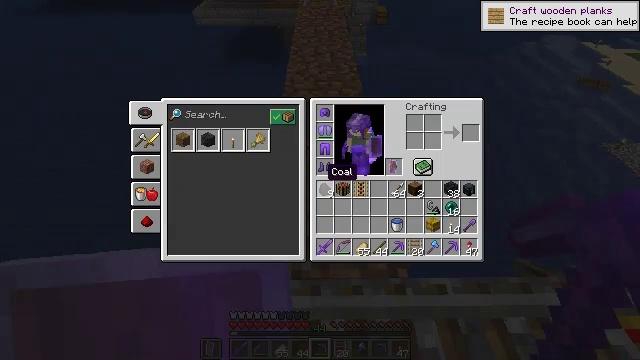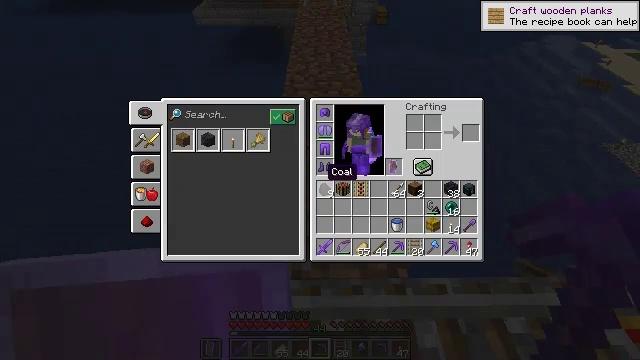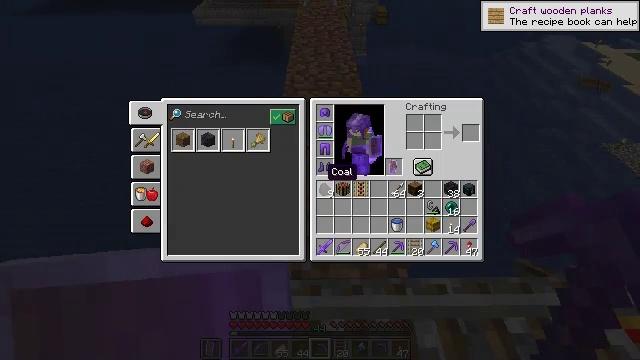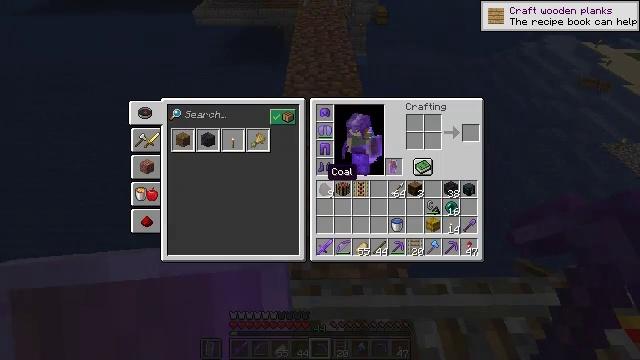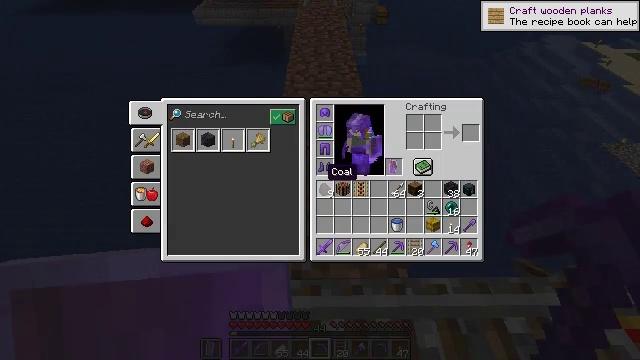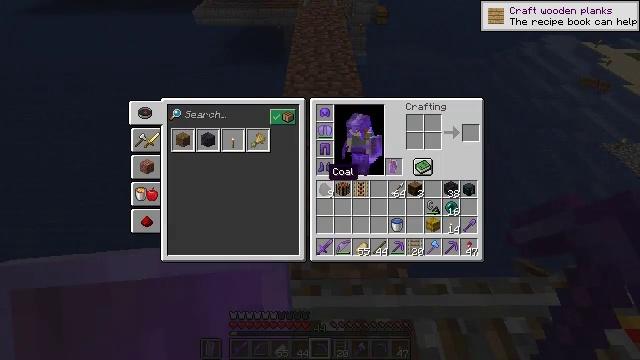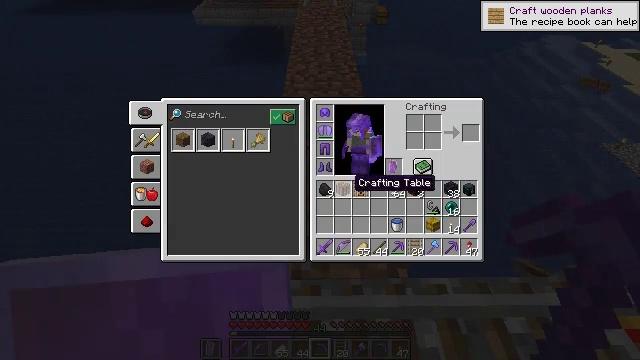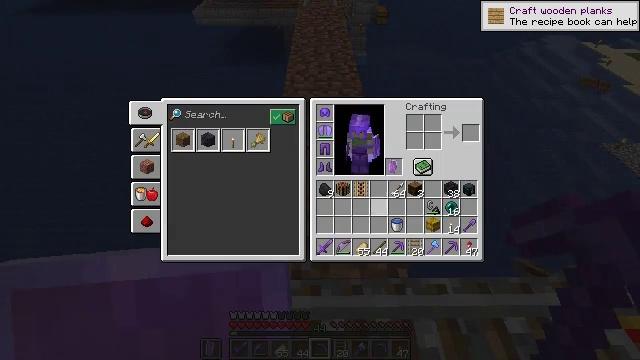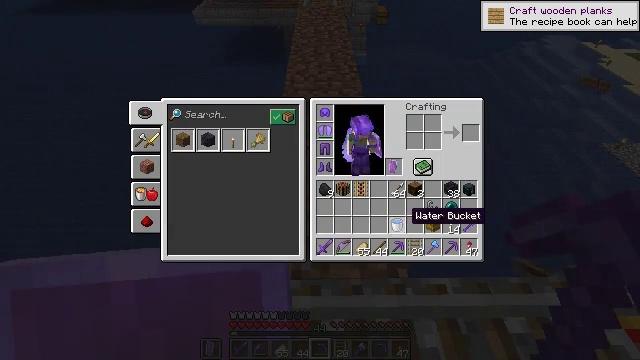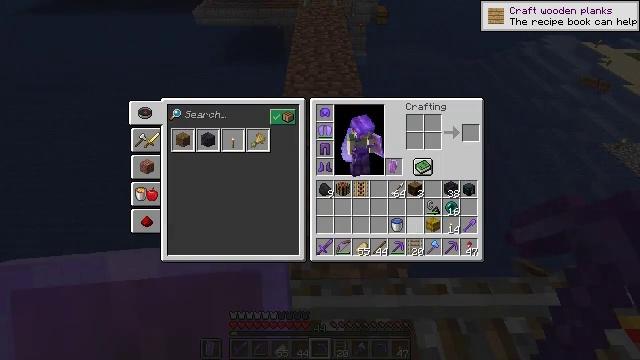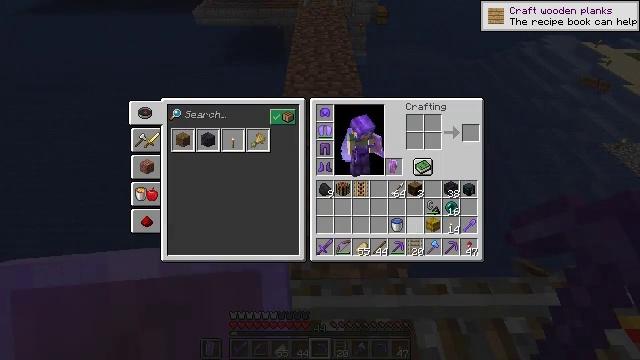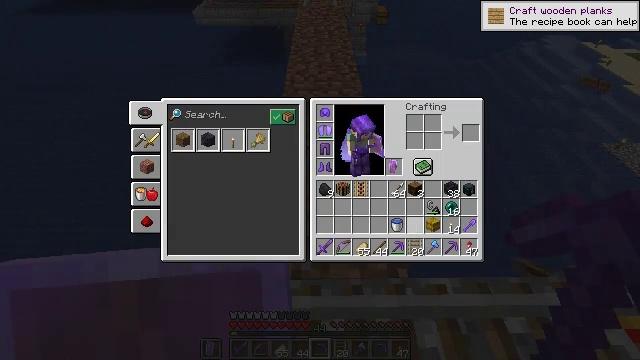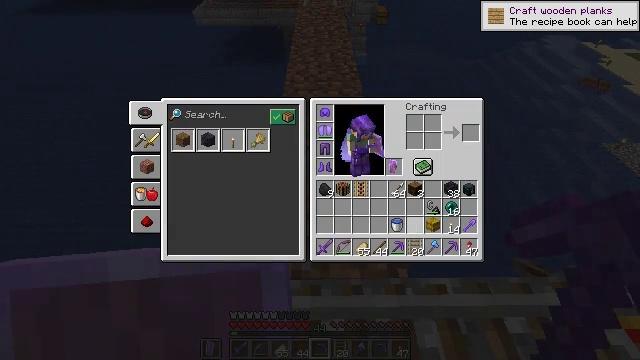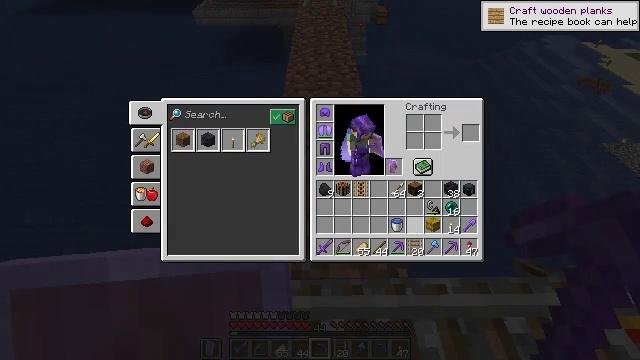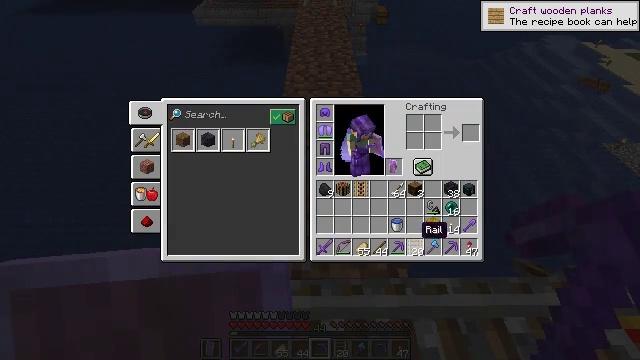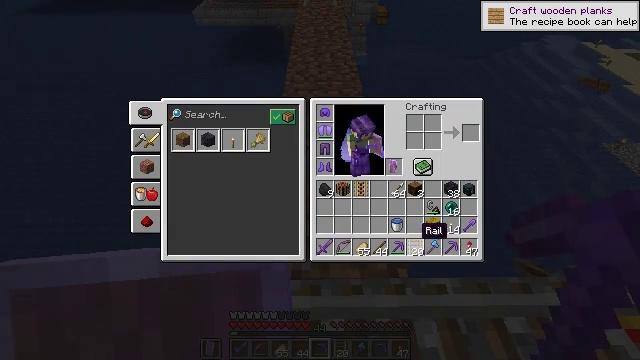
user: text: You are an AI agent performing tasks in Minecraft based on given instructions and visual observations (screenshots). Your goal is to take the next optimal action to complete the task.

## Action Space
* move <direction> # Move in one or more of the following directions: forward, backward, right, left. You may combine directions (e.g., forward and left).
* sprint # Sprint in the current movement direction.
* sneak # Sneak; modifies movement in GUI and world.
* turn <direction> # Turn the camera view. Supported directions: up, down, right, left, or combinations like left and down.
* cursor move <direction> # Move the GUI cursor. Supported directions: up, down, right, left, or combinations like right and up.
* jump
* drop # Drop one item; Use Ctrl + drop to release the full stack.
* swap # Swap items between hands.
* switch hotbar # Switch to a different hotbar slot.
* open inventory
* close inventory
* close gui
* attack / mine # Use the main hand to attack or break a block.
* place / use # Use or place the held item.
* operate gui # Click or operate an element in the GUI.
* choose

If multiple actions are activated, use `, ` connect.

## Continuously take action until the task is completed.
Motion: motion action
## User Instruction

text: Gather dirt.
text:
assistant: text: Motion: open inventory
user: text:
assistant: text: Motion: no_op
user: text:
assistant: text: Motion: no_op
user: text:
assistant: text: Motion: no_op
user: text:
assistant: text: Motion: no_op
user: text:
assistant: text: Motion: turn right and down
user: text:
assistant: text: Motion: turn right and down
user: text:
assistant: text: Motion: turn right and down
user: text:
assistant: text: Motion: no_op
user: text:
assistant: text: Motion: no_op
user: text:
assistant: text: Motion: no_op
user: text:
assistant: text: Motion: no_op
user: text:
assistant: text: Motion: no_op
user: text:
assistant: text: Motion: no_op
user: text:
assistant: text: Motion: no_op
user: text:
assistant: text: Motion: no_op
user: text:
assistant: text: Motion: sneak
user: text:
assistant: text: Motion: sneak
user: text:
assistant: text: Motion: sneak
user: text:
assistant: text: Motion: sneak, attack / mine
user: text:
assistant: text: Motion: sneak, attack / mine
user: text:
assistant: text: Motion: sneak, attack / mine
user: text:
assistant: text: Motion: sneak
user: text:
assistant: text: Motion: sneak
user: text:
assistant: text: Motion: sneak
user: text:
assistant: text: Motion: sneak
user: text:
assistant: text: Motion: sneak
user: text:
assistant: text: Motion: sneak
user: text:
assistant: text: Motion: sneak
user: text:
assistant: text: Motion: sneak